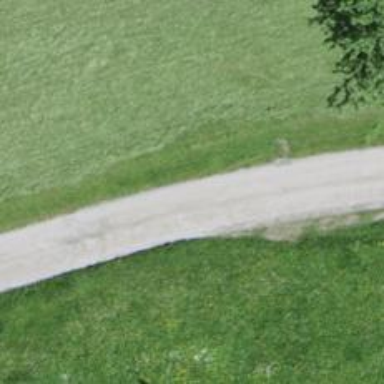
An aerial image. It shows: Residential road with unpaved surface.